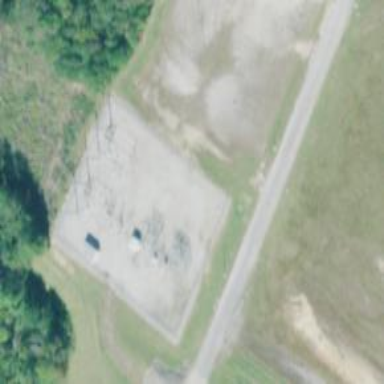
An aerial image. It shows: Industrial power substation enclosed by fence.